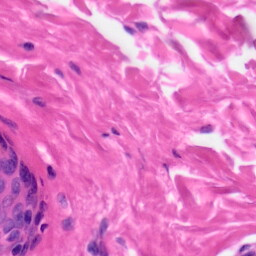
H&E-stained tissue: Skin